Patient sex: F
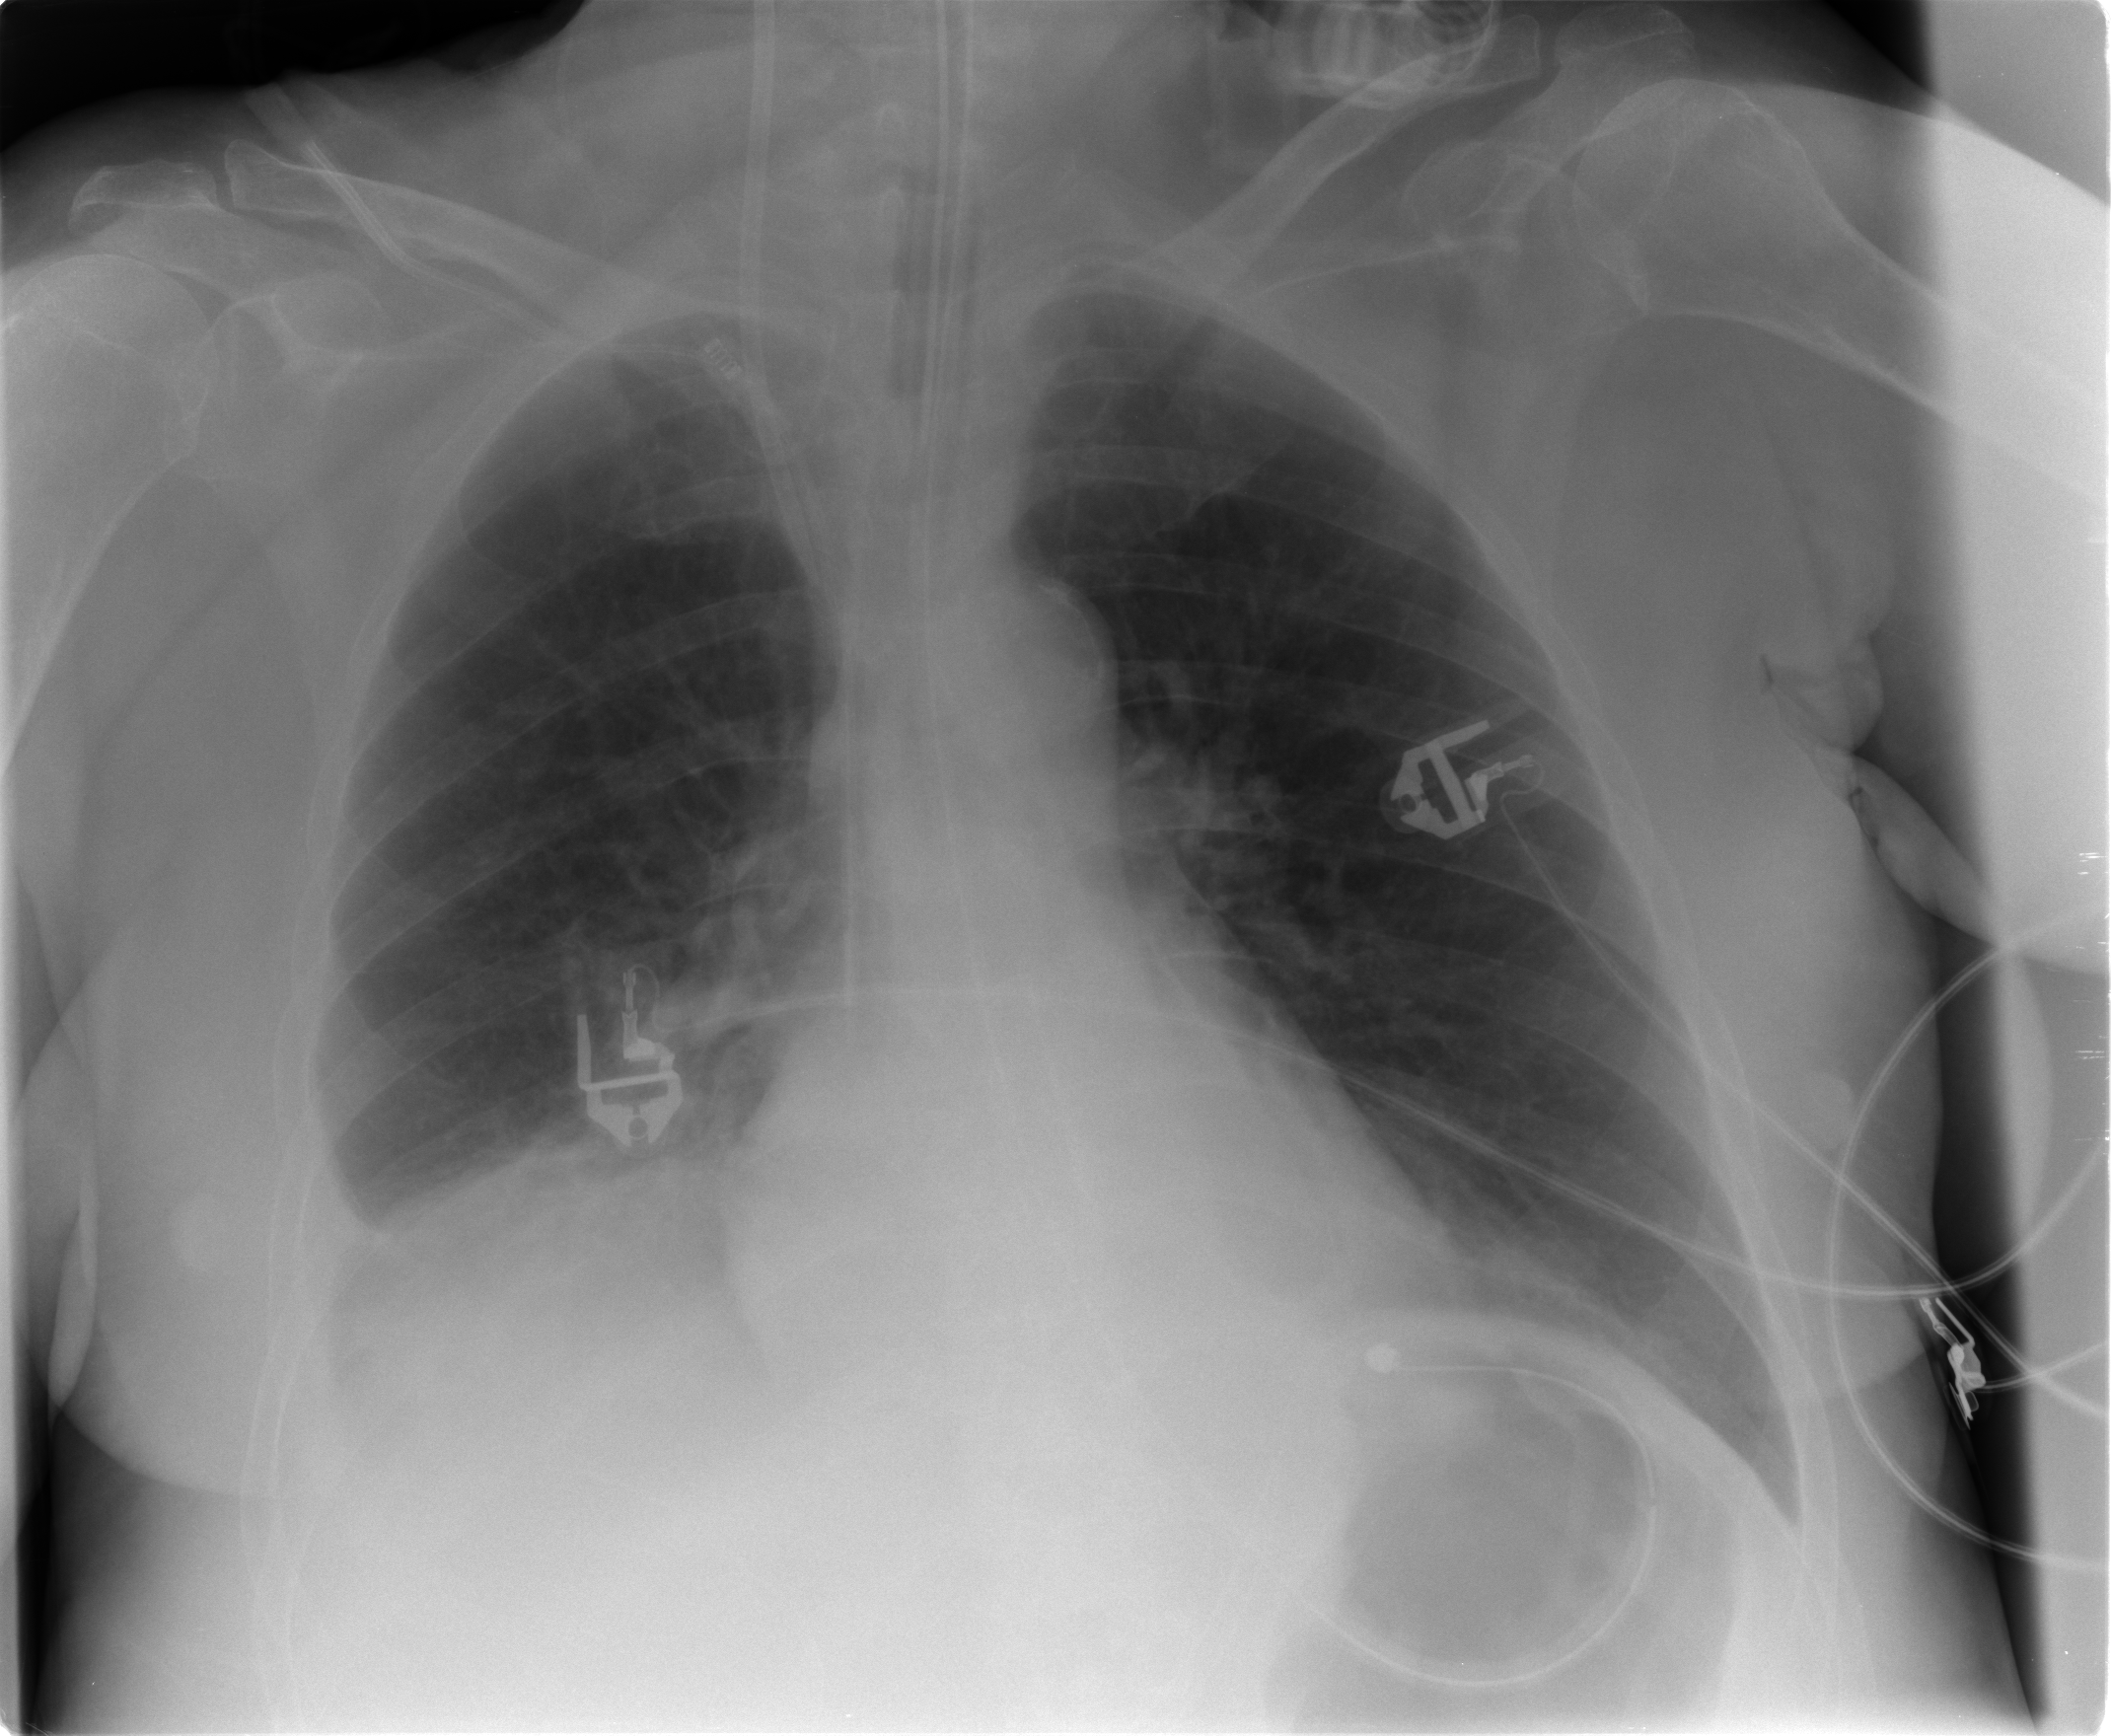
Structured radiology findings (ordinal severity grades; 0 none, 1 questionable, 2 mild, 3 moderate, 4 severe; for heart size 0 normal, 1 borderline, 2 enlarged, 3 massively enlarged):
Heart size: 0
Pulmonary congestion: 1
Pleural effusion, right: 2
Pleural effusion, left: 1
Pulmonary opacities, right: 0
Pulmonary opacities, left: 0
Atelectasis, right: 2
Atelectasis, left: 2